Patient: sex F, age 89
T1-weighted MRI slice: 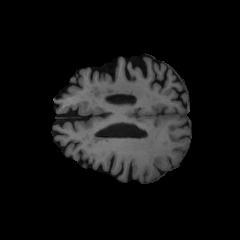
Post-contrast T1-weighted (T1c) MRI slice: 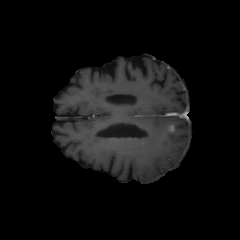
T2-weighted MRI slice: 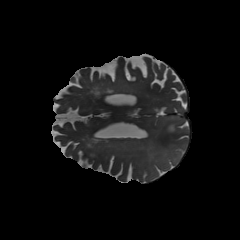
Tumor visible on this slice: yes
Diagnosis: Glioblastoma, IDH-wildtype
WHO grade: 4